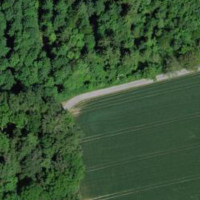
EUNIS habitat code: 44
Species observed at this site:
Emberiza citrinella